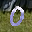
Label: 0